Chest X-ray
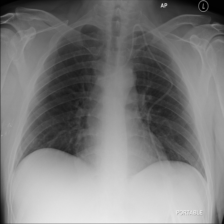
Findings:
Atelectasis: negative
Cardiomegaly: negative
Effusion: negative
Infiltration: negative
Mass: negative
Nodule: negative
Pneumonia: negative
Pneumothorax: negative
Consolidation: negative
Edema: negative
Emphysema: negative
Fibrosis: negative
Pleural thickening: negative
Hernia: negative